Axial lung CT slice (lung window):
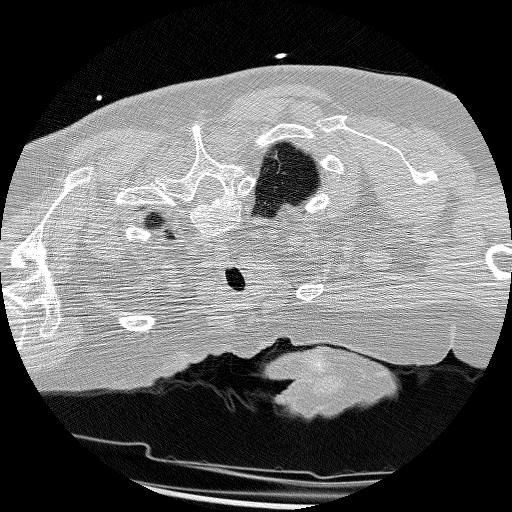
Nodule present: no